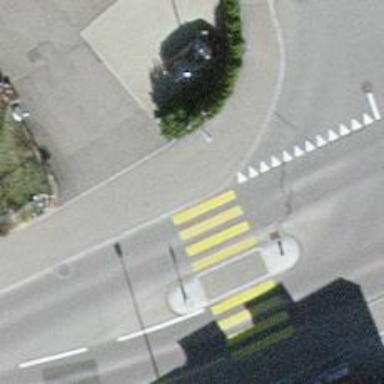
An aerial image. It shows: Asphalt sidewalk along the footway.